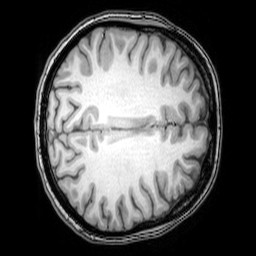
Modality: T1w
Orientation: axial
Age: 24
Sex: female
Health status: healthy
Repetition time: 0.081 s
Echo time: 0.037 s